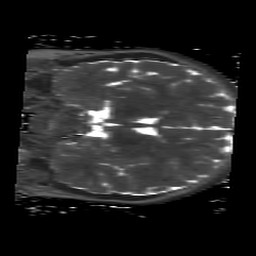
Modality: T2map
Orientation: coronal
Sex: female
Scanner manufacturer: siemens
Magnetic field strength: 3 T
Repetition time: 4 s